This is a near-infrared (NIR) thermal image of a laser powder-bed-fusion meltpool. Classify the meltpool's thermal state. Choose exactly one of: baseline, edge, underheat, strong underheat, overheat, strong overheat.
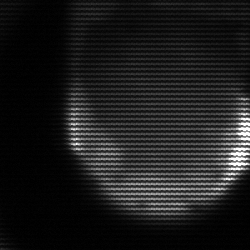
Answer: edge